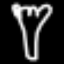
Label: fork